Interaction volume radius: 10 \u00c5
Interaction volume height: 10 \u00c5
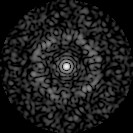
Disorder parameter: 0.8445